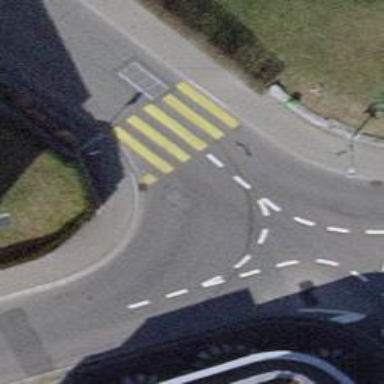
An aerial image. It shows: Unmarked crossing on the road.